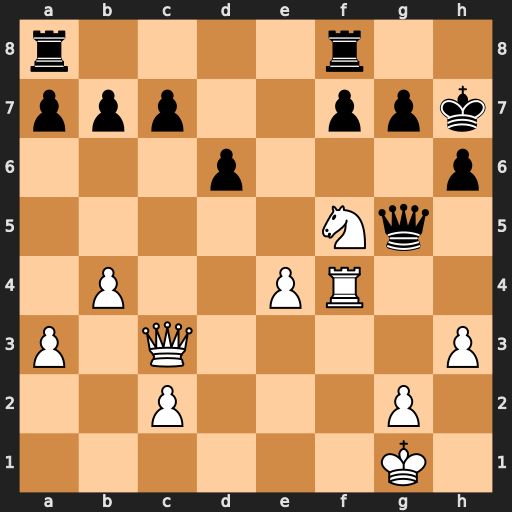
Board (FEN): r4r2/ppp2ppk/3p3p/5Nq1/1P2PR2/P1Q4P/2P3P1/6K1
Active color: w
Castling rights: -
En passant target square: -
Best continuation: Rg4 Qxg4 hxg4